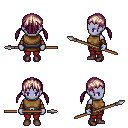
a pixel art fantasy rpg character, female body template, dark elf, purple skin, leather chest armor, red pants, white blonde twin-tailed hairstyle, cloth bracers, maroon shoes, spear, four views (front, back, left, right), 2x2 character sprite sheet, small pixel art, hard edges, no anti-aliasing